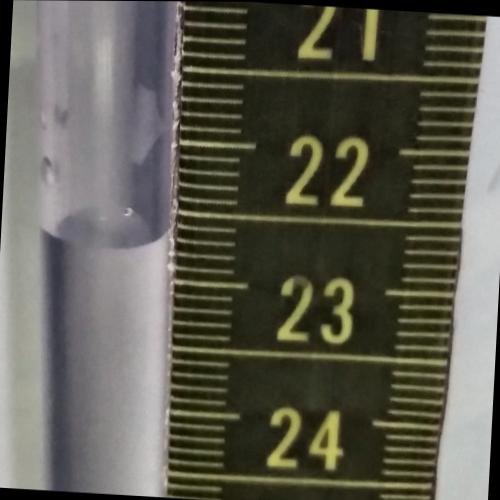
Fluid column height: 22.7 cm